Aerial crown-view tile of a tropical tree (Barro Colorado Island, Panama), acquired 20240813:
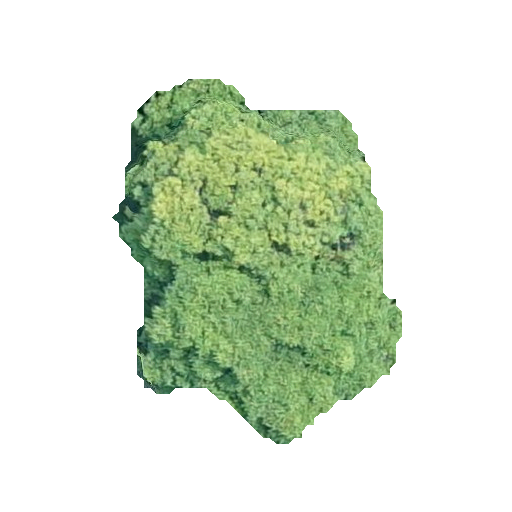
Species: Astronium graveolens
GBIF accepted scientific name: Astronium graveolens
Crown area: 112.53 m²